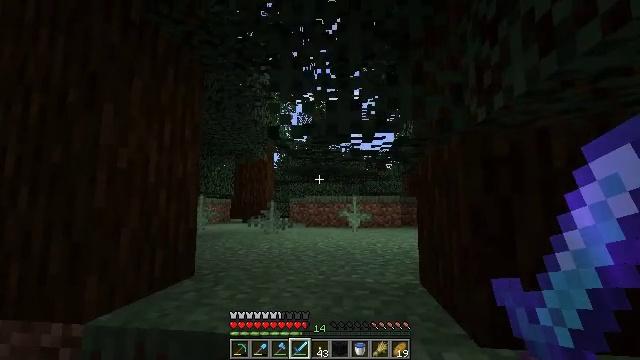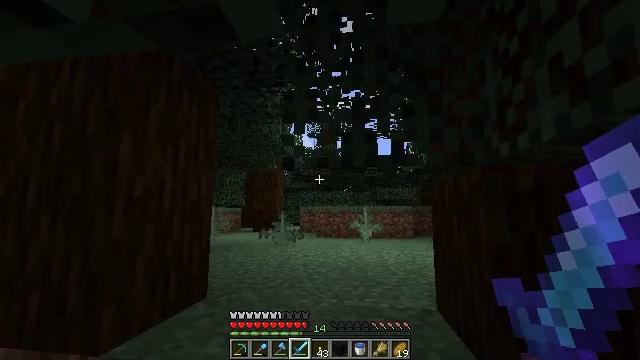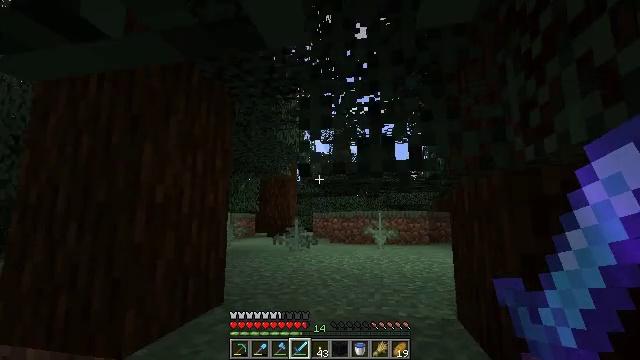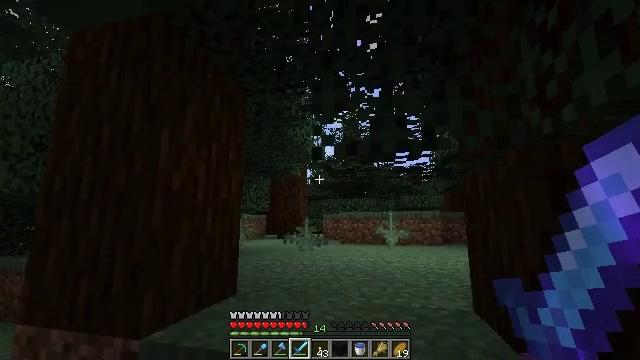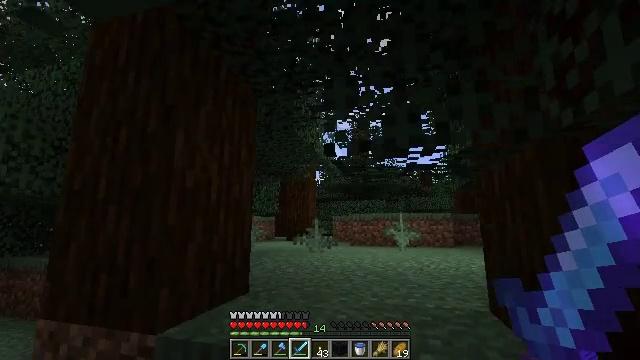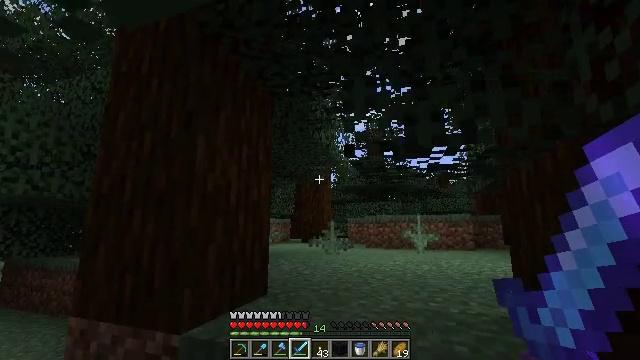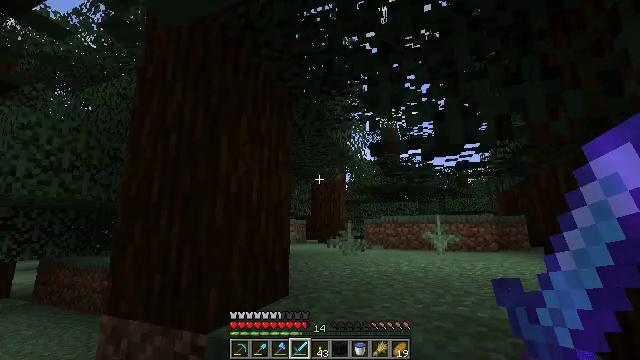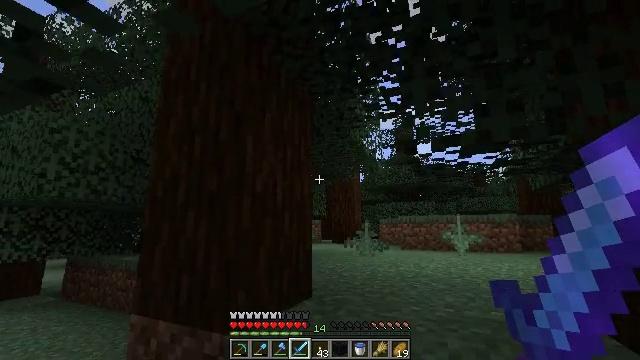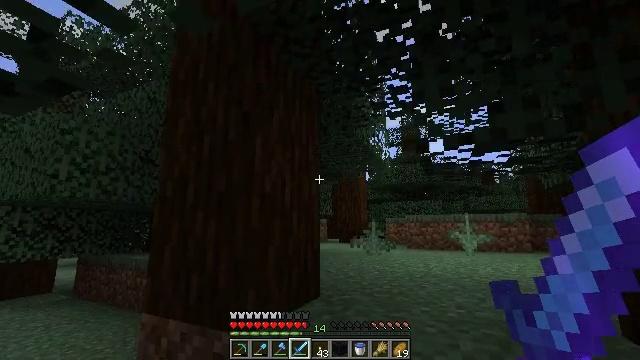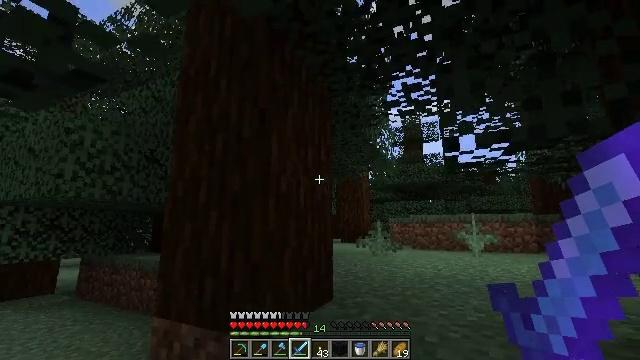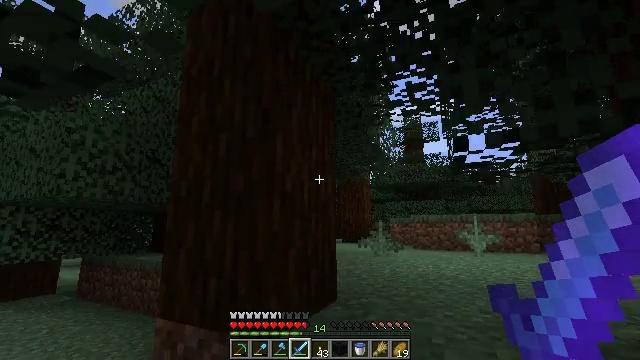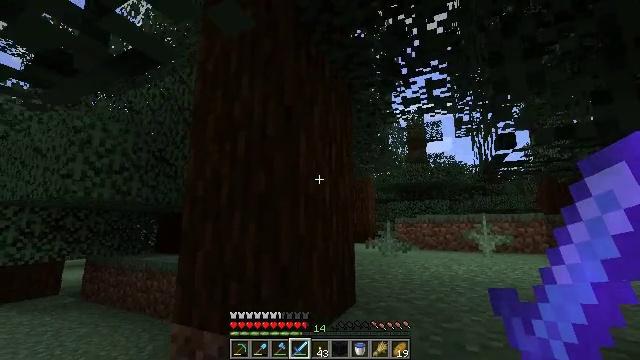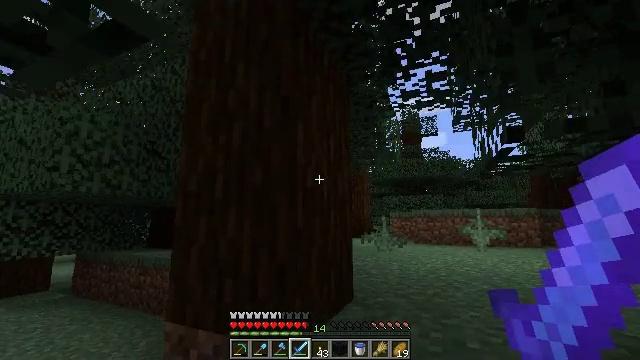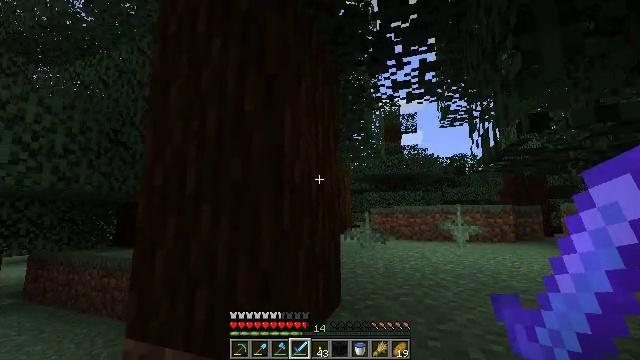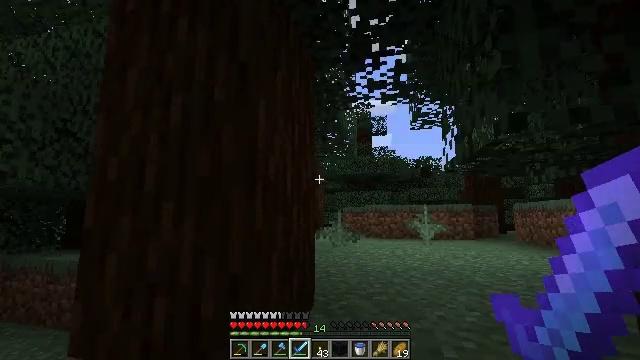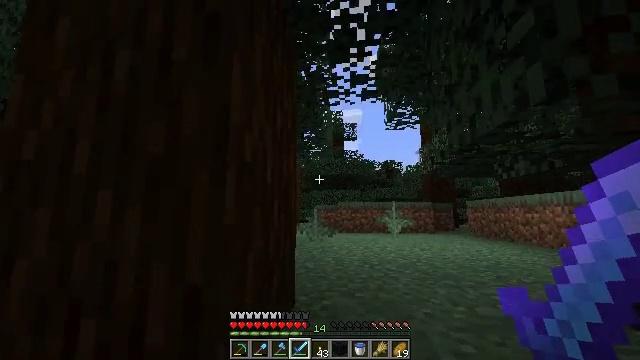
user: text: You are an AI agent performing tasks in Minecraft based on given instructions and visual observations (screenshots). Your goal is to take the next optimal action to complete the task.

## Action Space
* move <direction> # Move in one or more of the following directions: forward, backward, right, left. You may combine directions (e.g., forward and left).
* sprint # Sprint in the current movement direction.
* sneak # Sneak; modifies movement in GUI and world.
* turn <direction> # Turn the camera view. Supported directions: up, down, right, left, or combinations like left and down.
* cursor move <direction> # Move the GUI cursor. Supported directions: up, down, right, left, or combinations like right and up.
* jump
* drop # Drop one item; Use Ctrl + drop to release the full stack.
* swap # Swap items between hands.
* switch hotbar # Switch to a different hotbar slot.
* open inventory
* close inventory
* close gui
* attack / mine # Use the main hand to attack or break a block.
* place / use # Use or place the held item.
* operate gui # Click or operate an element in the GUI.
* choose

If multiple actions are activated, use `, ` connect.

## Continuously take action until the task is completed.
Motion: motion action
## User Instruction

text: Break the sweet berry bush to collect berries.
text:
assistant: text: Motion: move forward, sprint, turn left and up, jump
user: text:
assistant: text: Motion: move forward, sprint, turn left and up, jump
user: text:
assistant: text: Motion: move forward, sprint, turn left, jump
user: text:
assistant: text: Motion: move forward, sprint, turn left, jump
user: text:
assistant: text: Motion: move forward, sprint, turn left, jump
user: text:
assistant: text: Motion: move forward, sprint, turn left
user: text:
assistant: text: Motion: move forward, sprint, turn left
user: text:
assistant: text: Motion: move forward, sprint, turn left
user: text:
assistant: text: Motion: move forward, sprint
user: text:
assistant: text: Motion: move forward, sprint
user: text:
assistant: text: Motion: move forward, sprint
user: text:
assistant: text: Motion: move forward, sprint, turn right and down
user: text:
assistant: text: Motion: move forward, sprint, turn right
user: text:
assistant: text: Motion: move forward, sprint, turn right
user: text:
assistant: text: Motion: move forward, sprint, turn right
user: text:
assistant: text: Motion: move forward, sprint, turn right
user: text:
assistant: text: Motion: move forward, sprint, turn right, jump
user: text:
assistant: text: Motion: move forward, sprint, turn right, jump
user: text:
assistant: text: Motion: move forward, sprint, jump
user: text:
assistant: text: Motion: move forward, sprint, jump
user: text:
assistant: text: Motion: move forward, sprint, jump
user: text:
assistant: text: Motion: move forward, sprint, jump
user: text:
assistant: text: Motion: move forward, sprint
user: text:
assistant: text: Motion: move forward, sprint
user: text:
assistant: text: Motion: move forward, sprint
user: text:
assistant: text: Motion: move forward, sprint
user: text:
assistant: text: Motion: move forward, sprint
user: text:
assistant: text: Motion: move forward, sprint
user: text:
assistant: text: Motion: move forward, sprint
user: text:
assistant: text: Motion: move forward, sprint